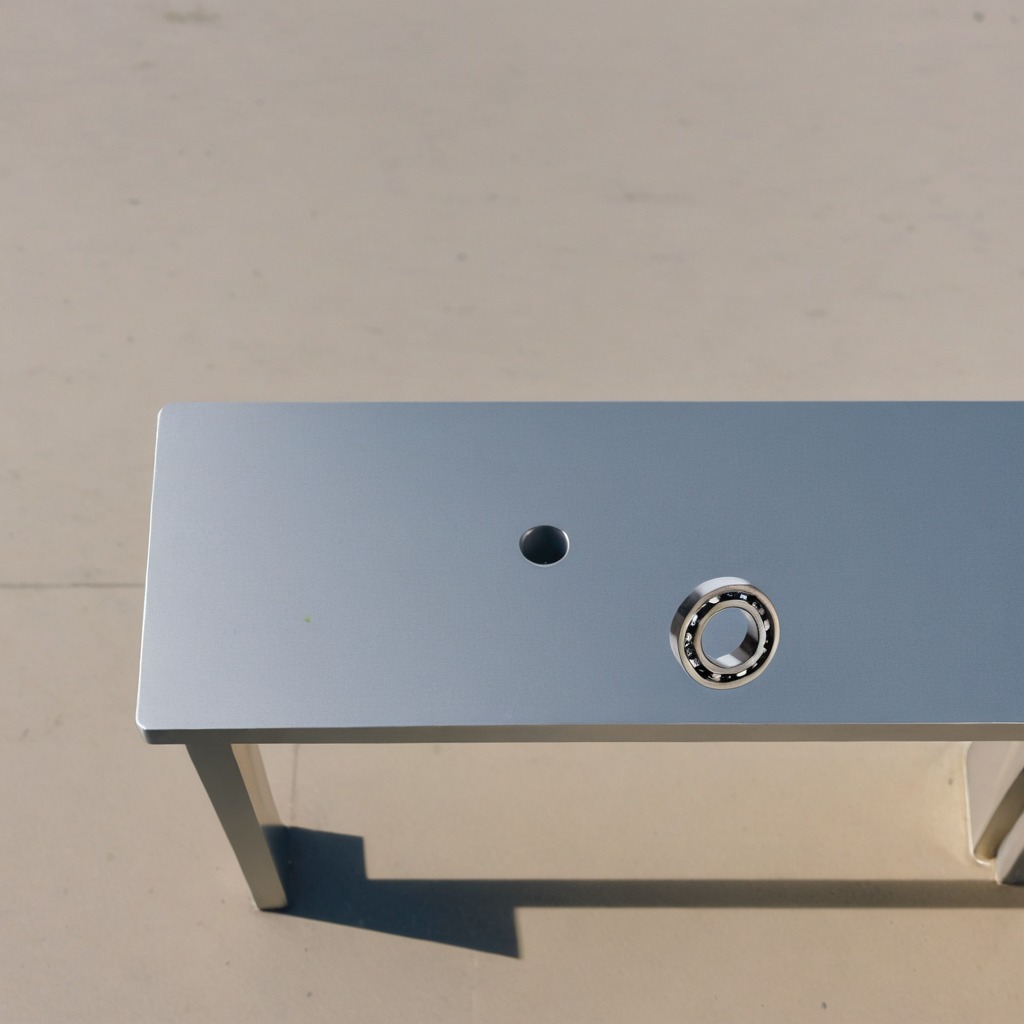
A metal ball bearing is lying on the clean utility table.